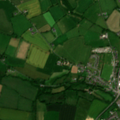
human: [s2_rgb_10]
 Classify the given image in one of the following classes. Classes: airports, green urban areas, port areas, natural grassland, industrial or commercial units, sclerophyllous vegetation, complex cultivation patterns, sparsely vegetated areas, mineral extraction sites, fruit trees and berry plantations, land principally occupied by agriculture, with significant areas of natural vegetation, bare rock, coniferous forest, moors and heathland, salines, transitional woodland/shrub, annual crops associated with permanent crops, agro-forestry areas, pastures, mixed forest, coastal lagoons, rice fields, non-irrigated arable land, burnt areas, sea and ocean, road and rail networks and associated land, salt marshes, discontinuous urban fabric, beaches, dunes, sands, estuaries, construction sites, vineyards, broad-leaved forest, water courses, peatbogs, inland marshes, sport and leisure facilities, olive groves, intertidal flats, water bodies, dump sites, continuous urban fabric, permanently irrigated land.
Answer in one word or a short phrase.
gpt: discontinuous urban fabric, non-irrigated arable land, pastures